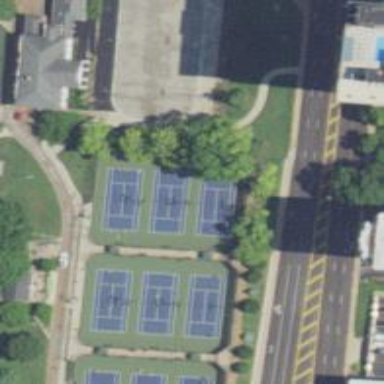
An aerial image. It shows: Sports centre dedicated to tennis.